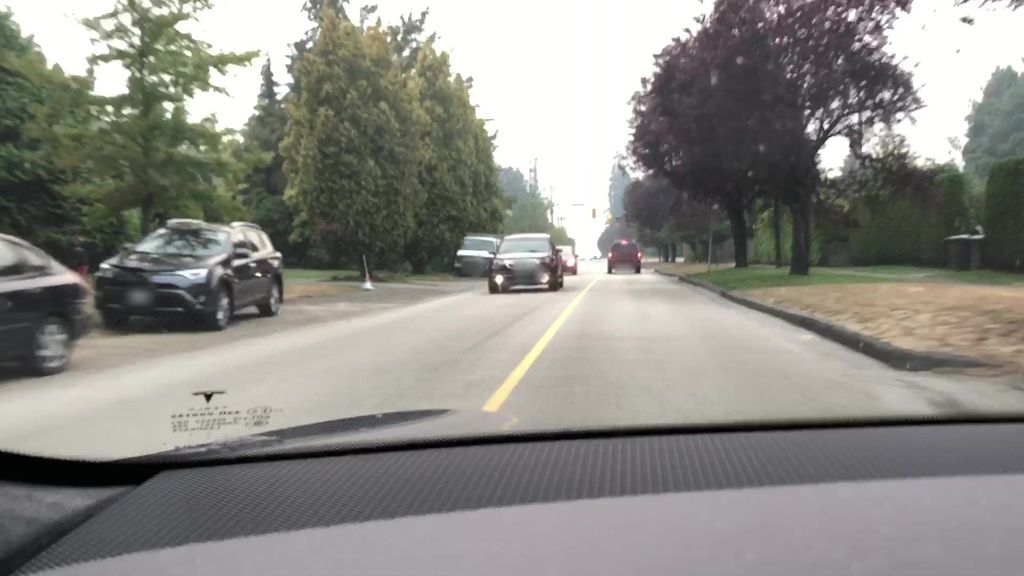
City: vancouver